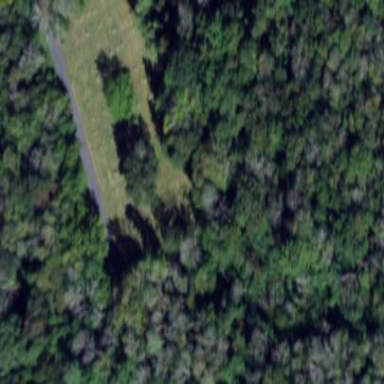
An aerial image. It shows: Cemetery.